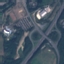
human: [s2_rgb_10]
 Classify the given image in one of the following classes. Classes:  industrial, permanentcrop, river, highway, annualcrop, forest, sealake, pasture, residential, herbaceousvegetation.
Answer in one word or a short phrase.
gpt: Highway